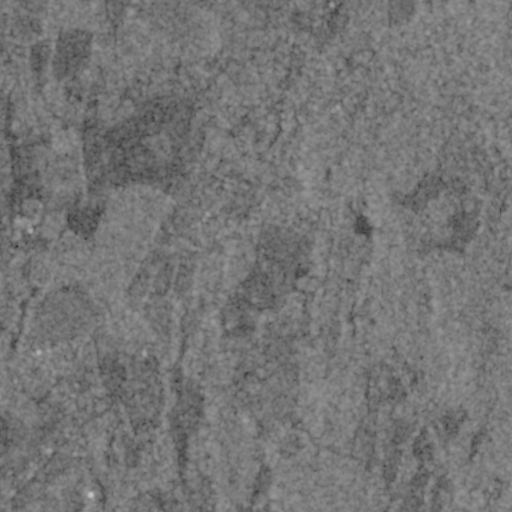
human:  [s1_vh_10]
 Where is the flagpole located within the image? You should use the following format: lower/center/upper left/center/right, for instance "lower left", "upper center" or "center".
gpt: The flagpole is located in the lower left of the image.
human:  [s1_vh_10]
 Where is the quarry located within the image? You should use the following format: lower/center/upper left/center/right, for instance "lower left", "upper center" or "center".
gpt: There is no quarry in the image.

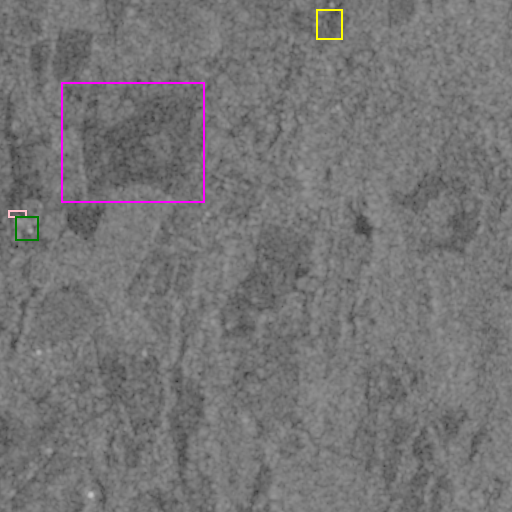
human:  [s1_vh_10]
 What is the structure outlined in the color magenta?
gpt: The structure outlined in magenta is a crop field.
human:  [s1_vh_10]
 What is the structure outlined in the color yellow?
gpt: The structure outlined in yellow is a park.
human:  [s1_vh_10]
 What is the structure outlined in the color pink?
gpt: The structure outlined in pink is a parking lot.
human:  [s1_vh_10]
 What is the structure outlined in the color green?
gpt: The structure outlined in green is a building.
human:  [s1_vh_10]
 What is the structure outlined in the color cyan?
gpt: There is no cyan outline.